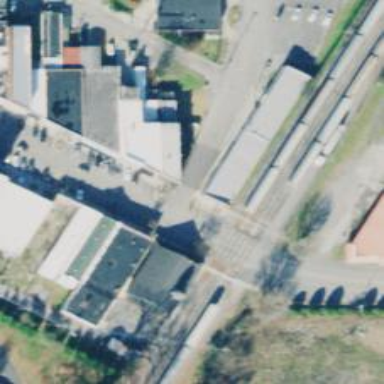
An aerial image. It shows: Railway level crossing.